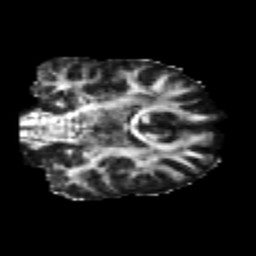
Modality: FA
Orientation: coronal
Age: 24
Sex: female
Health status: healthy
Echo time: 0.074 s